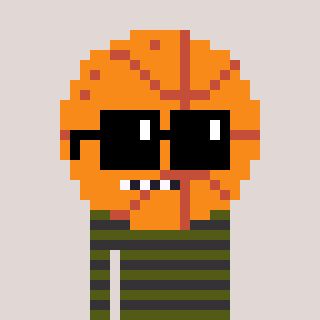
a pixel art character with square black sunglasses, a basketball-shaped head and a grayscale-colored body on a warm background